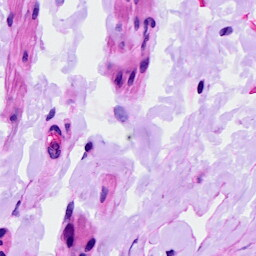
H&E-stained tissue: Ovarian